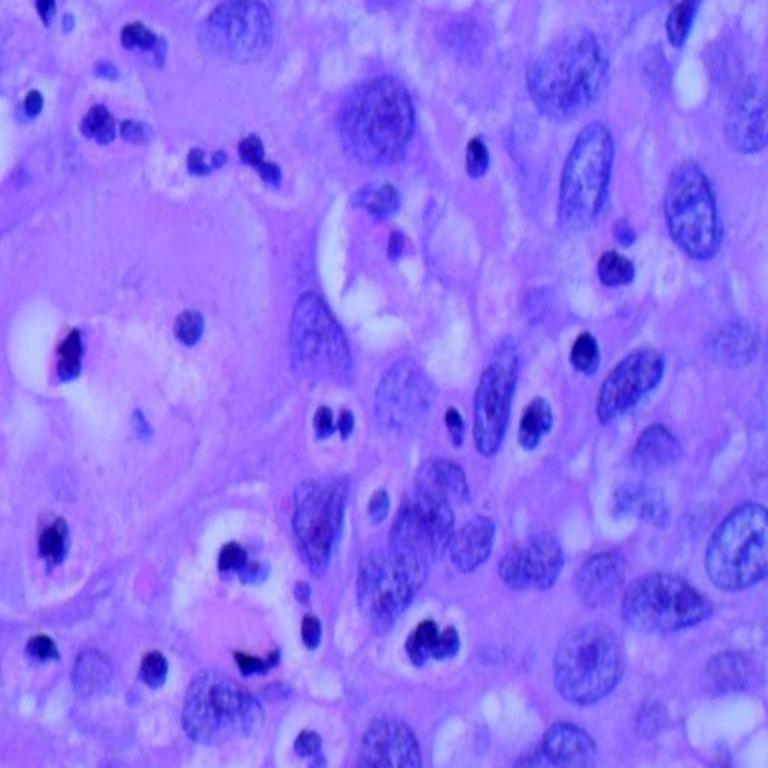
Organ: lung
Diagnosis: squamous carcinomas